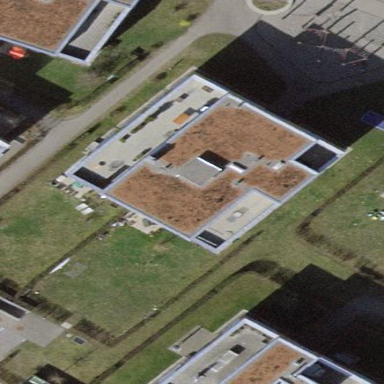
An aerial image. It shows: Gabled building.